Question: i have a menu its li consist image and text.
'''
<ul>
<li><a href="#"><h3><span class="icon-log"></span>Log</h3></a></li>
<ul>
'''
my menu lishows like

problem is in my hover effect
'''
ul li a h3:hover{
color:#0072c6;
}
ul li .icon-upload:hover{
background:url(/Content/Images/Icons/new-upload-hover.png) no-repeat;
}
'''
when i hover on the image , both image and text changed, but when hover on text, image is not changed
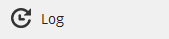
Answer: '''
ul li a h3:hover .icon-upload{background:url(/Content/Images/Icons/new-upload-hover.png) no-repeat;}
'''